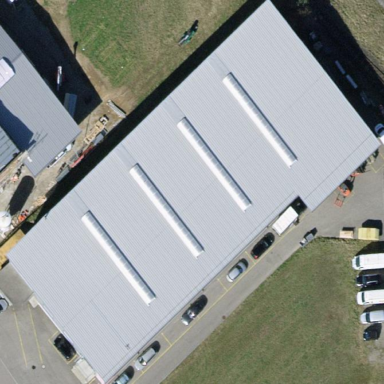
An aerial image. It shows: Industrial building with flat roof.